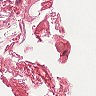
Metastatic tissue present: no